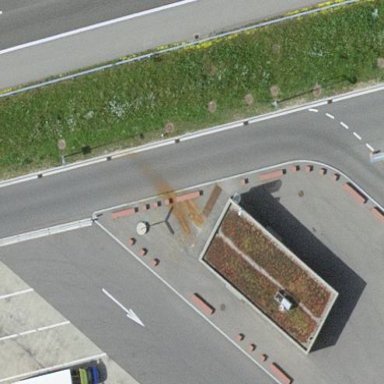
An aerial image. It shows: Building with toilets inside.